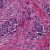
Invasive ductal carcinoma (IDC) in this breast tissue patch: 1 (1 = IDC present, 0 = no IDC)